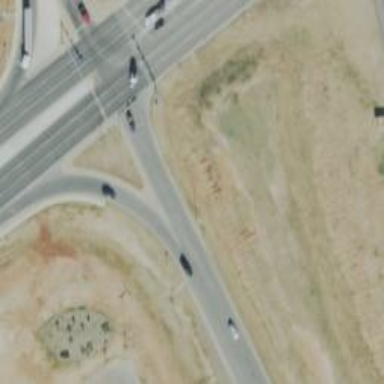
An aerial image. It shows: Trunk link highway.